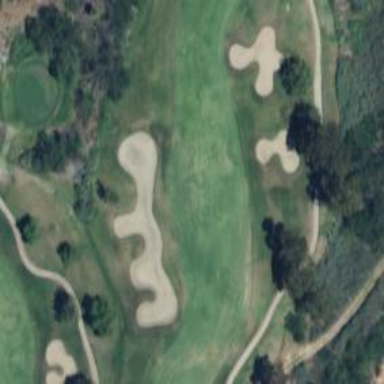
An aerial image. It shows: Grassy area designated as golf fairway.